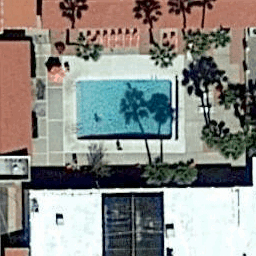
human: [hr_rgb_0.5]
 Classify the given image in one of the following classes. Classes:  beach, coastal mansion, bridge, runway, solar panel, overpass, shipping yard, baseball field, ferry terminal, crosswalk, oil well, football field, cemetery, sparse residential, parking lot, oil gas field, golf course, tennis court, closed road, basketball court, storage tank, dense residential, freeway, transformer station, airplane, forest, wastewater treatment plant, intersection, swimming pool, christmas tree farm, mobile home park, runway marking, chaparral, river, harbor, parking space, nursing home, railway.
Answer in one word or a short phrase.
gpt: swimming pool